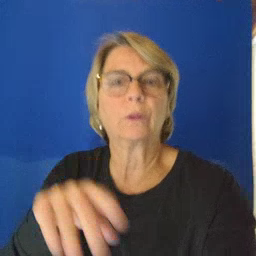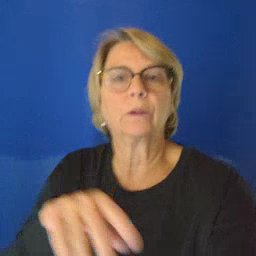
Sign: blue